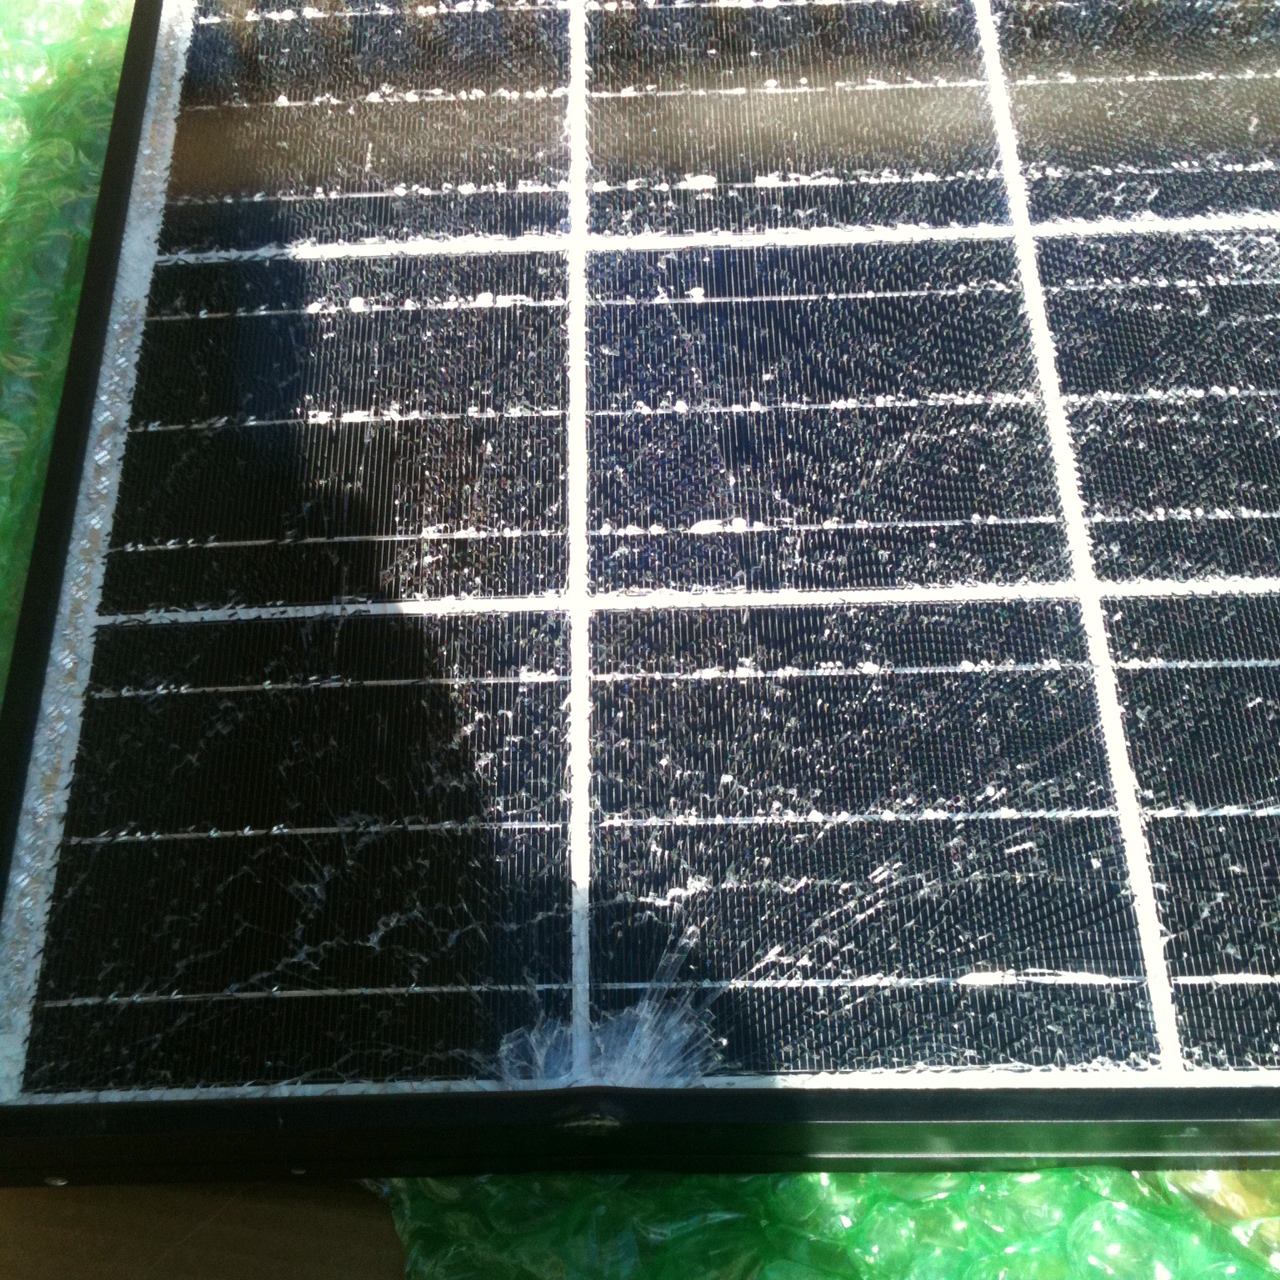
Label: Physical-Damage